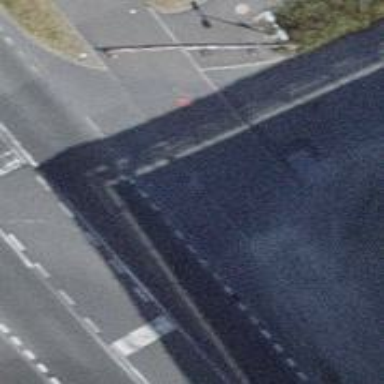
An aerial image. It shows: Marked road crossing.